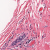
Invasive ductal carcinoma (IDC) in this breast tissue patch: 0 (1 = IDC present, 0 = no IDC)